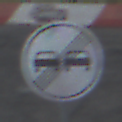
Verkehrszeichen: EndeUeberholverbot
Umgebung: Outdoor, RoadRail
Tageszeit: MorningAfternoon
Wetter: PartlyCloudy
Licht: Natural
Jahreszeit: NotSpecified
Kontrast: LowContrast